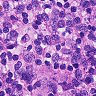
Metastatic tissue present: no